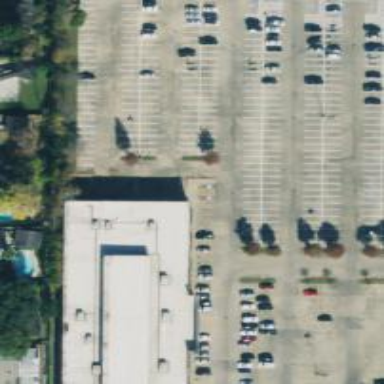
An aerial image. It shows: Parking space.